Question: I'm trying to use <URL> to classify data as seen in the following picture:

You can see "by eye" there is a soft separation between blue and red, but some blue samples exists throughout the entire area I would say "should be tagged red".
I can't get libsvm to return a meaningful classification and keep getting the trivial one- all dots tagged blue. This happens with various kernels and parameter values. I think playing with the cost variable don't solve this, because there are 10-fold more blue samples than red ones.
Am I missing something? Is there some libsvm parameter which handle this case?
Or maybe SVM is inappropriate for the task and you can suggest something which is?
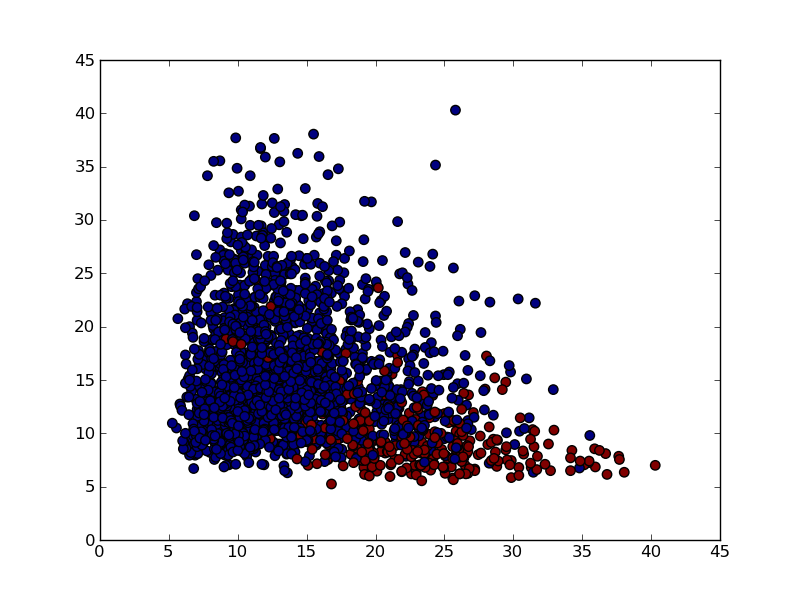
Answer: It should be possible to get a non trivial solution with a linear SVM.
You should try different values of C and also, as your data is unbalanced, use the wi parameter to fix the weight of each class.